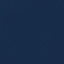
Label: SeaLake